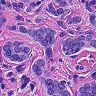
Metastatic tissue present: yes